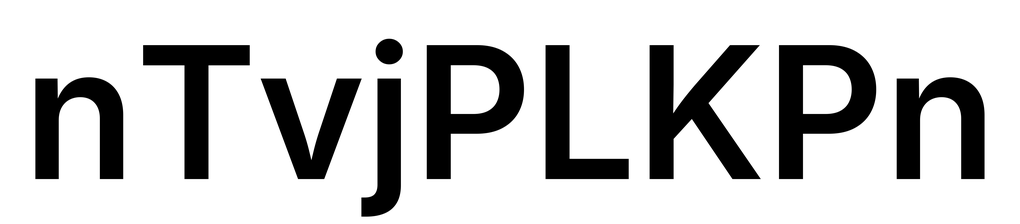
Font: Inter_SemiBold